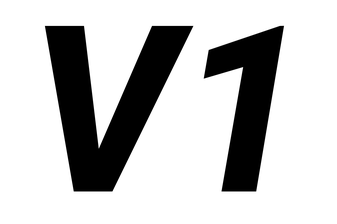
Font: Roboto-Italic_ExtraBold_Italic